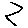
Label: zigzag